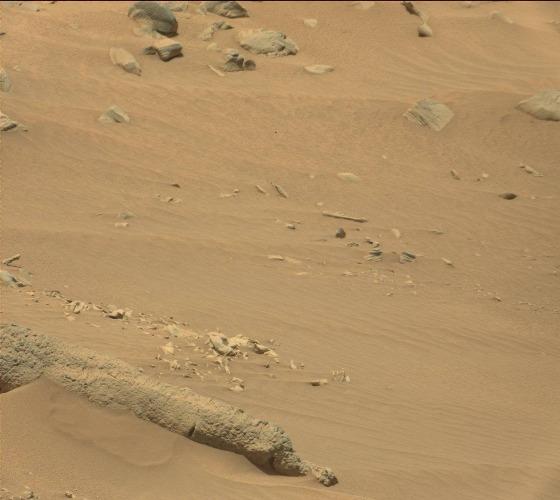
Terrain classes present: Bedrock, Gravel / Sand / Soil